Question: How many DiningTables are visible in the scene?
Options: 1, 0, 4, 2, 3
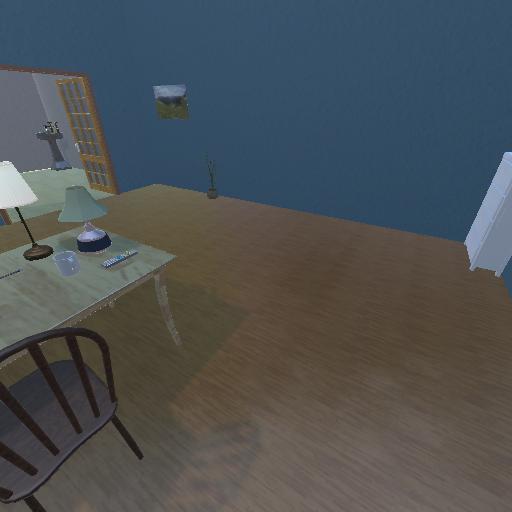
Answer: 1